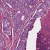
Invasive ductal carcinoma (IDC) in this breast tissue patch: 0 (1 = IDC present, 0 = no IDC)